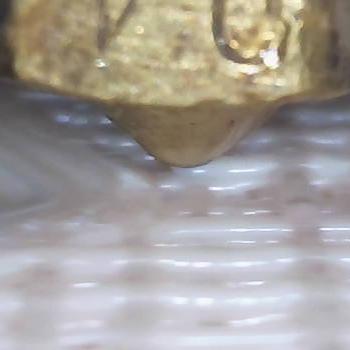
Flow rate: 89%